Interaction volume radius: 5 \u00c5
Interaction volume height: 10 \u00c5
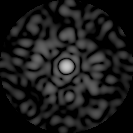
Disorder parameter: 0.8775